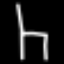
Label: chair